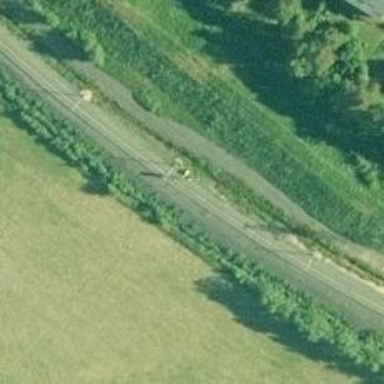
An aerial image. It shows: Railway with continuous electrified contact lines.